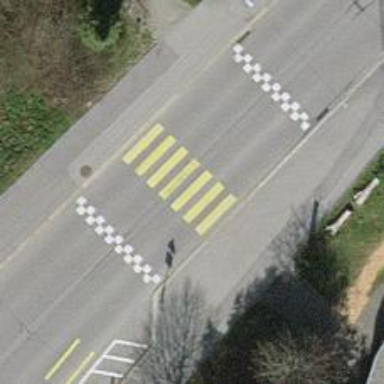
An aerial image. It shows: Marked crossing on asphalt footway.